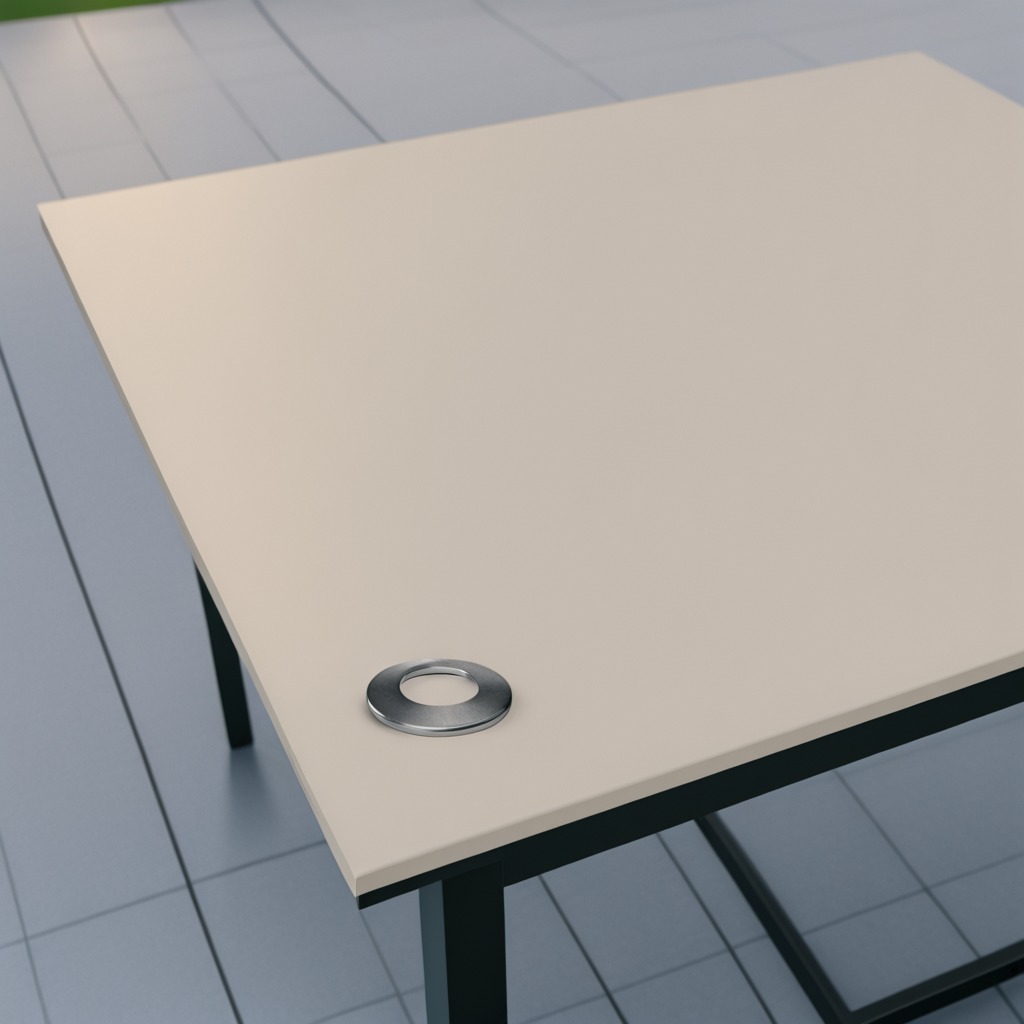
A flat metal washer lies on the table in a temporary outdoor tool station.